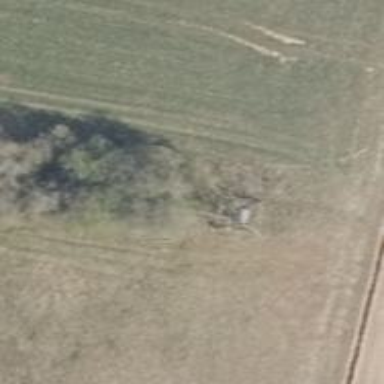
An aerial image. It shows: Shelter that serves as hunting stand.